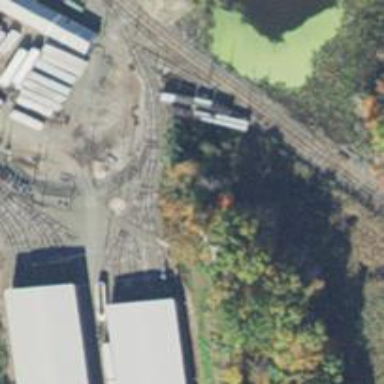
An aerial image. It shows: Preserved railway yard with electrified contact lines for trains.